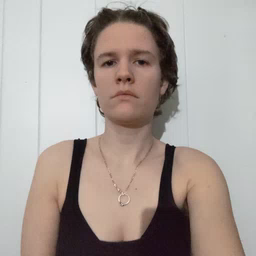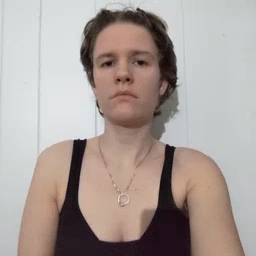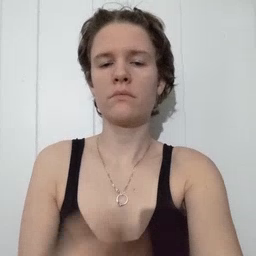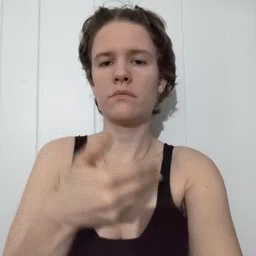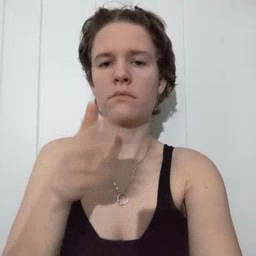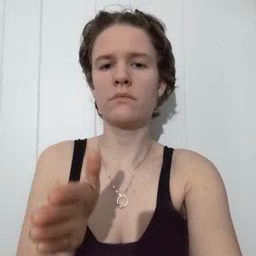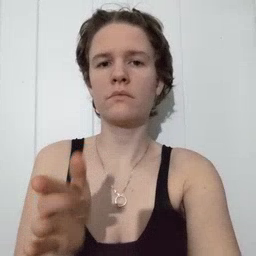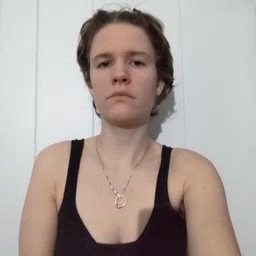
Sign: room